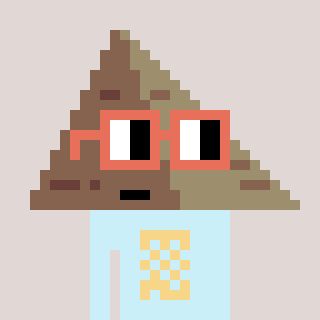
a pixel art character with square orange glasses, a pyramid-shaped head and a cold-colored body on a warm background